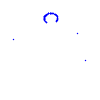
Particle: pion